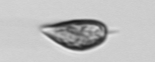
Label: Prorocentrum_triestinum